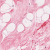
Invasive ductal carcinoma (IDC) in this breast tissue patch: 0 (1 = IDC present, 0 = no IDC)